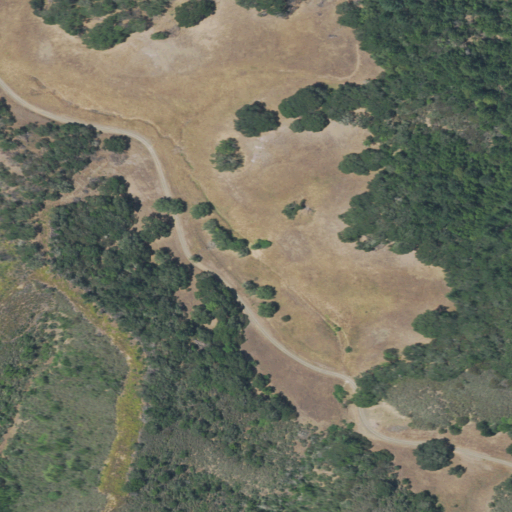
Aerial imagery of plain(s) in California named Campbell Flat containing shrub, evergreen forest, grassland, open development, mixed forest, and low intensity development